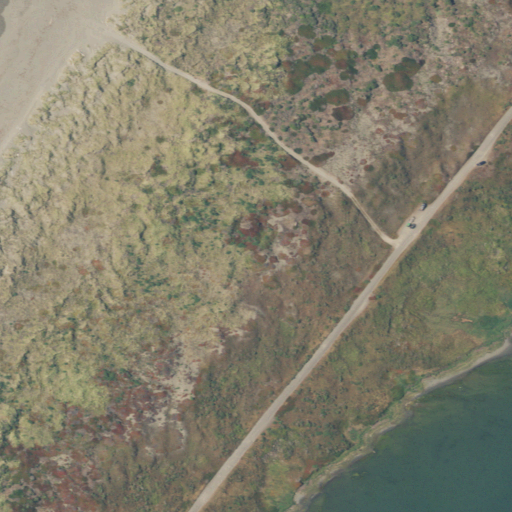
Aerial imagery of bar in California named South Spit containing grassland, barren land, herbaceous wetlands, low intensity development, open water, and open development